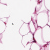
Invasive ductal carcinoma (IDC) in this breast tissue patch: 0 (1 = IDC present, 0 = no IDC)